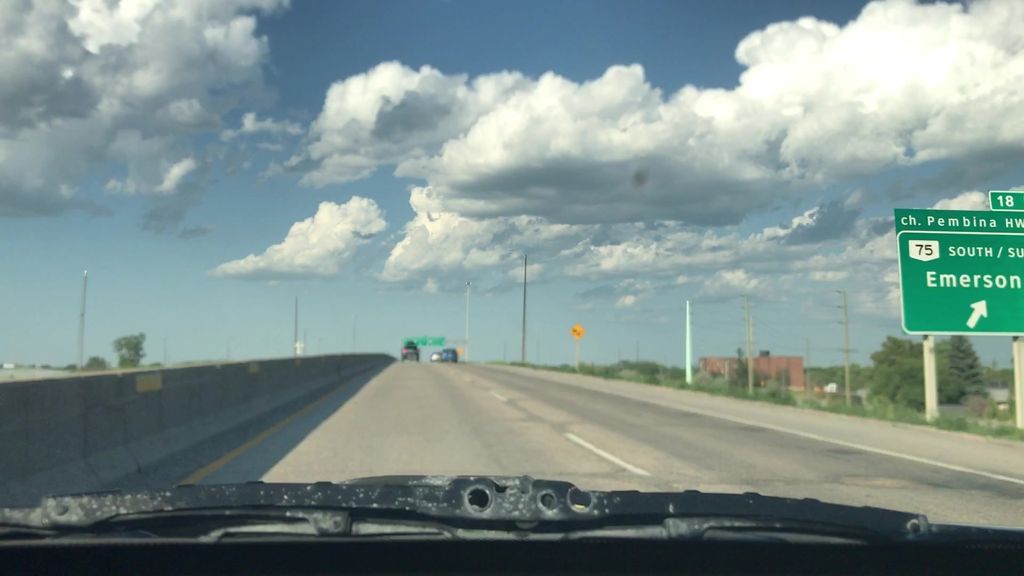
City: winnipeg